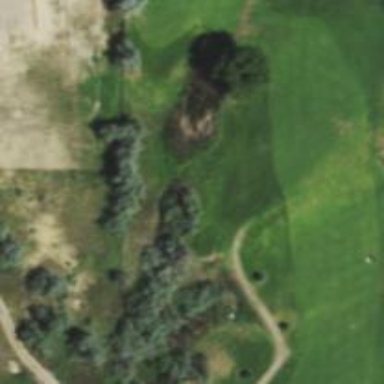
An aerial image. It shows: Path designated for golf carts.